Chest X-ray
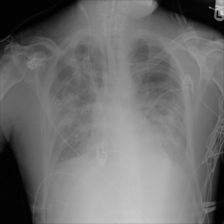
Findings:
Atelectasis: negative
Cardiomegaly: negative
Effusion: positive
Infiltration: positive
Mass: negative
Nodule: negative
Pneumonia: negative
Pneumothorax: negative
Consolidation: negative
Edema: positive
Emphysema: negative
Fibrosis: negative
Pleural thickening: negative
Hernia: negative